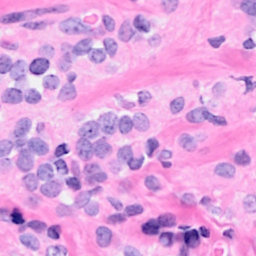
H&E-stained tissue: Breast